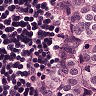
Metastatic tissue present: yes